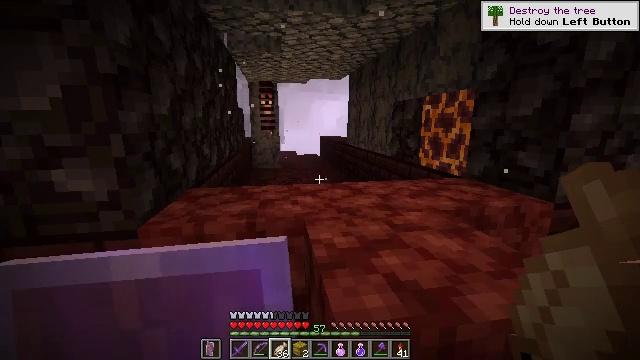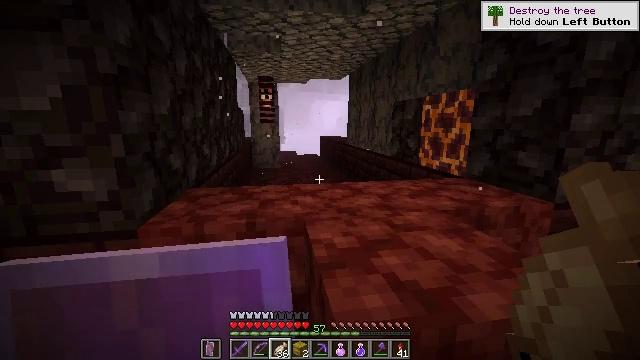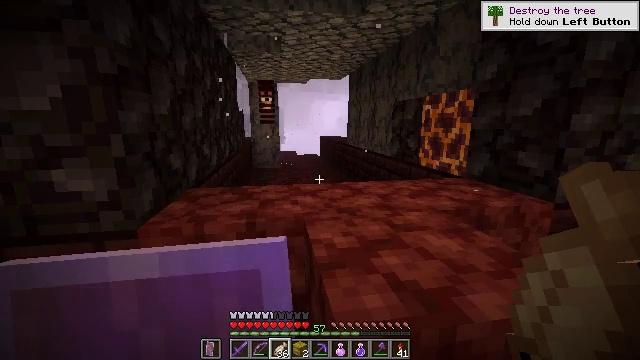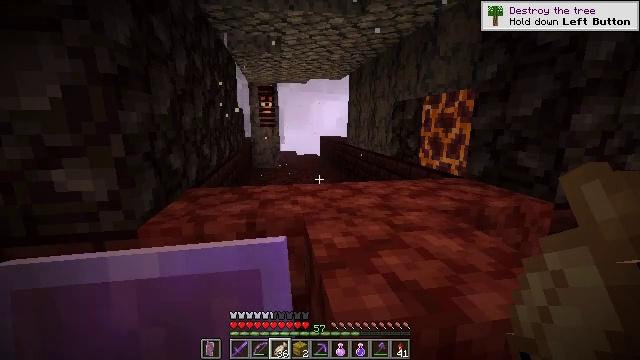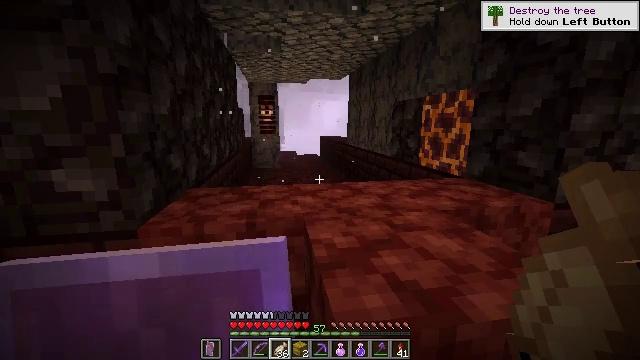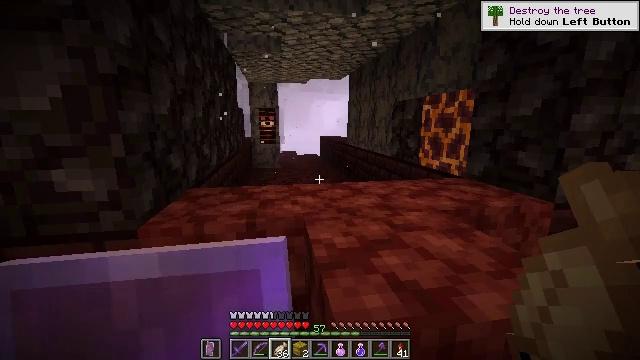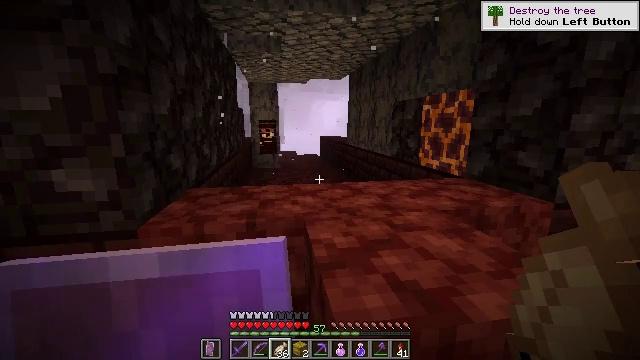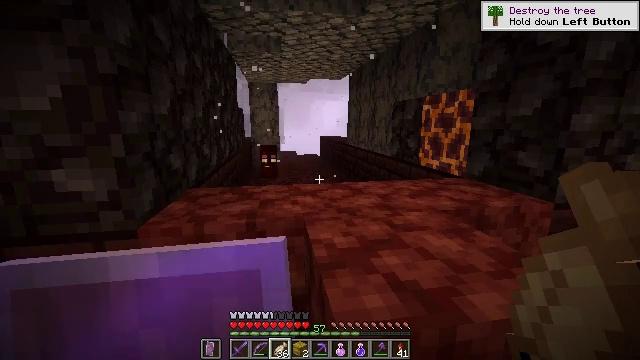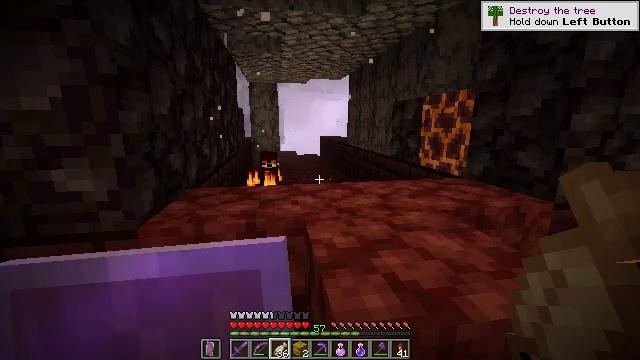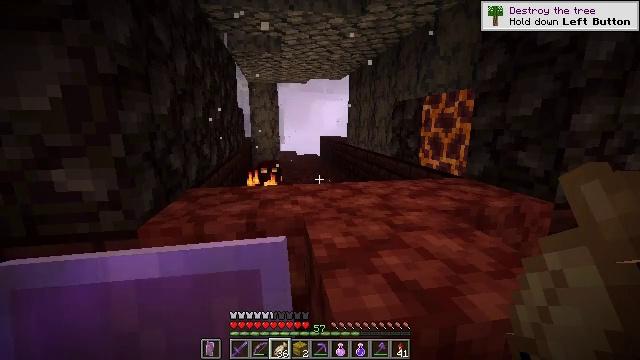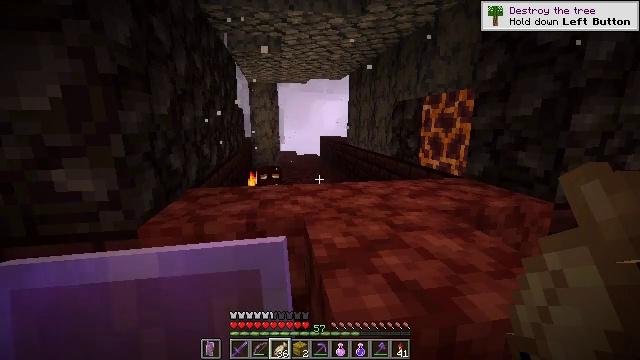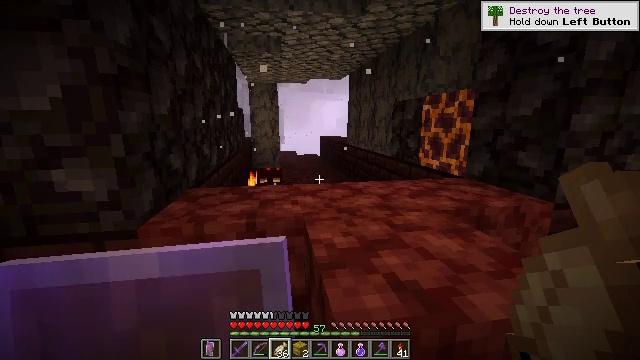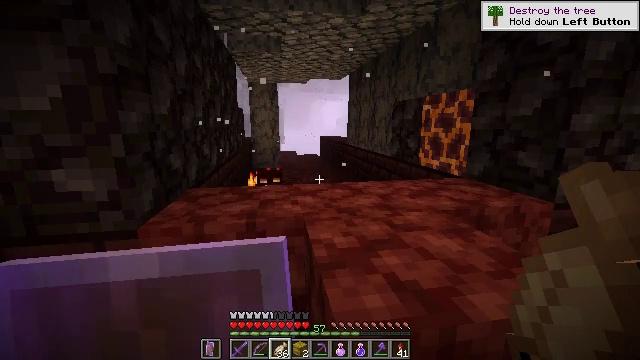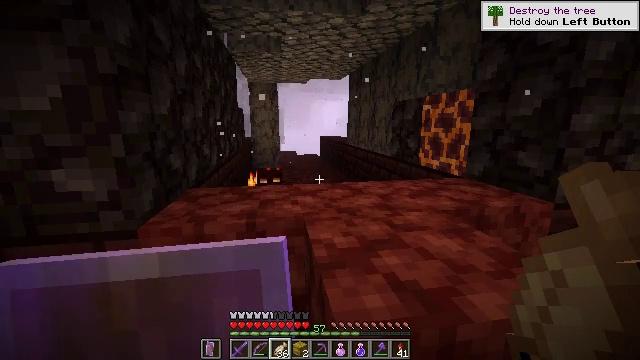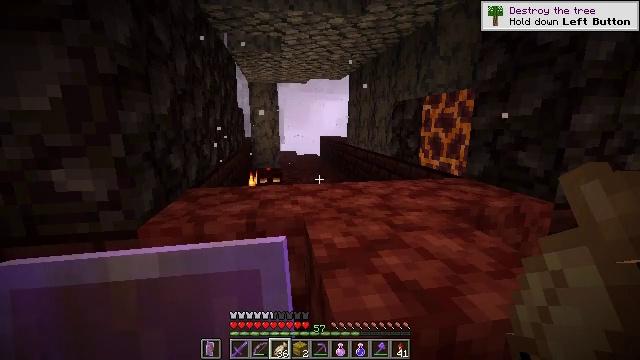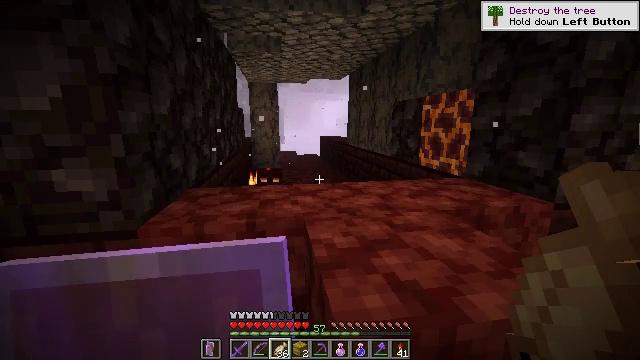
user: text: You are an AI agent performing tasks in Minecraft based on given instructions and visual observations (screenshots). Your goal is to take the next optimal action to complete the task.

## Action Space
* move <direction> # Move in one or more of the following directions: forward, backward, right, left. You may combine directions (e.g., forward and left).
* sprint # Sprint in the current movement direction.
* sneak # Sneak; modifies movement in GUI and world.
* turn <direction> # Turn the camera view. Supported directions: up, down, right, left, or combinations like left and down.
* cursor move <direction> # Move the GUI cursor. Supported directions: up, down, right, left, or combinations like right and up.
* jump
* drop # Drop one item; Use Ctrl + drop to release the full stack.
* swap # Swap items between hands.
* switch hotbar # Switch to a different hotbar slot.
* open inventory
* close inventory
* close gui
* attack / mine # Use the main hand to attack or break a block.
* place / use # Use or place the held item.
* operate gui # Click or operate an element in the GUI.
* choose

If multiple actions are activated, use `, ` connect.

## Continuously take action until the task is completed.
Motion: motion action
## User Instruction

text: Kill a magma cube.
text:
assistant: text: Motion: no_op
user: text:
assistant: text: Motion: no_op
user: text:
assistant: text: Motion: no_op
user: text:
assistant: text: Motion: no_op
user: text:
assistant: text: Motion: no_op
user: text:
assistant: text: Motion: no_op
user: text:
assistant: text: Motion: no_op
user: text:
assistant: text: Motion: no_op
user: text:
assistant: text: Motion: no_op
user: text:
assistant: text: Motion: no_op
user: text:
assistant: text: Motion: no_op
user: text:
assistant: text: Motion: no_op
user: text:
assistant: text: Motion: no_op
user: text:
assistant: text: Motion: no_op
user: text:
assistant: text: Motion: no_op
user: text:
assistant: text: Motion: no_op
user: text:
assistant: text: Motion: no_op
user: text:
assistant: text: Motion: no_op
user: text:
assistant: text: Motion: no_op
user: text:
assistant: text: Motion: no_op
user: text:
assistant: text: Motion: no_op
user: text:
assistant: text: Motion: move left
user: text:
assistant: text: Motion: move left
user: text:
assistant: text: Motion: move forward and move left
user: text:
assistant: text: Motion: move forward and move left
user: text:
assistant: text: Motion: move forward and move left
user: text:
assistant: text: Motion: move forward
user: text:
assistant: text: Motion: no_op
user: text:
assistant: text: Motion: no_op
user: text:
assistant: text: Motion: no_op